Question: after I installed vue.js on my laravel project and running 'npm run dev' this error comes out.

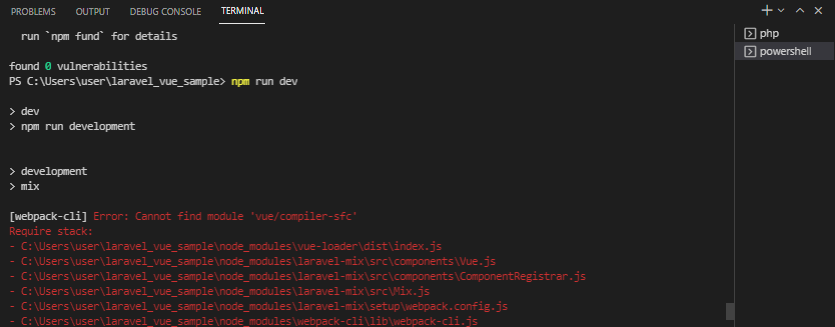
Answer: I was having the same problem, basically what was happening is that my version of VUE did not match the version of vue-loader and vue-template-compiler
To solve it I just had to match the versions in package.json and 'npm install'
here are the versions I'm using
'''
"vue": "^2.6.11",
"vue-loader": "^15.9.6",
"vue-template-compiler": "^2.6.12",
"laravel-mix": "^6.0.6",
'''